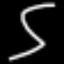
Label: squiggle